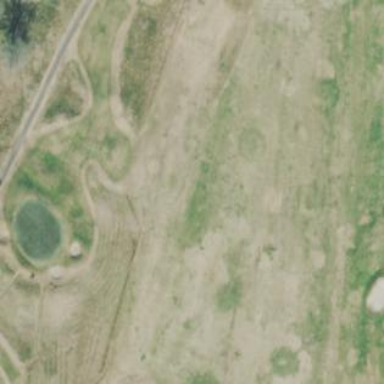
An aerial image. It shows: Golf rough area.